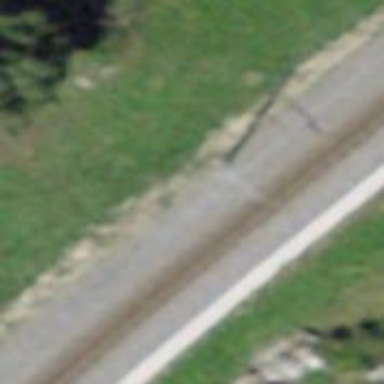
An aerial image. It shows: Catenary mast for power lines.